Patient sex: M
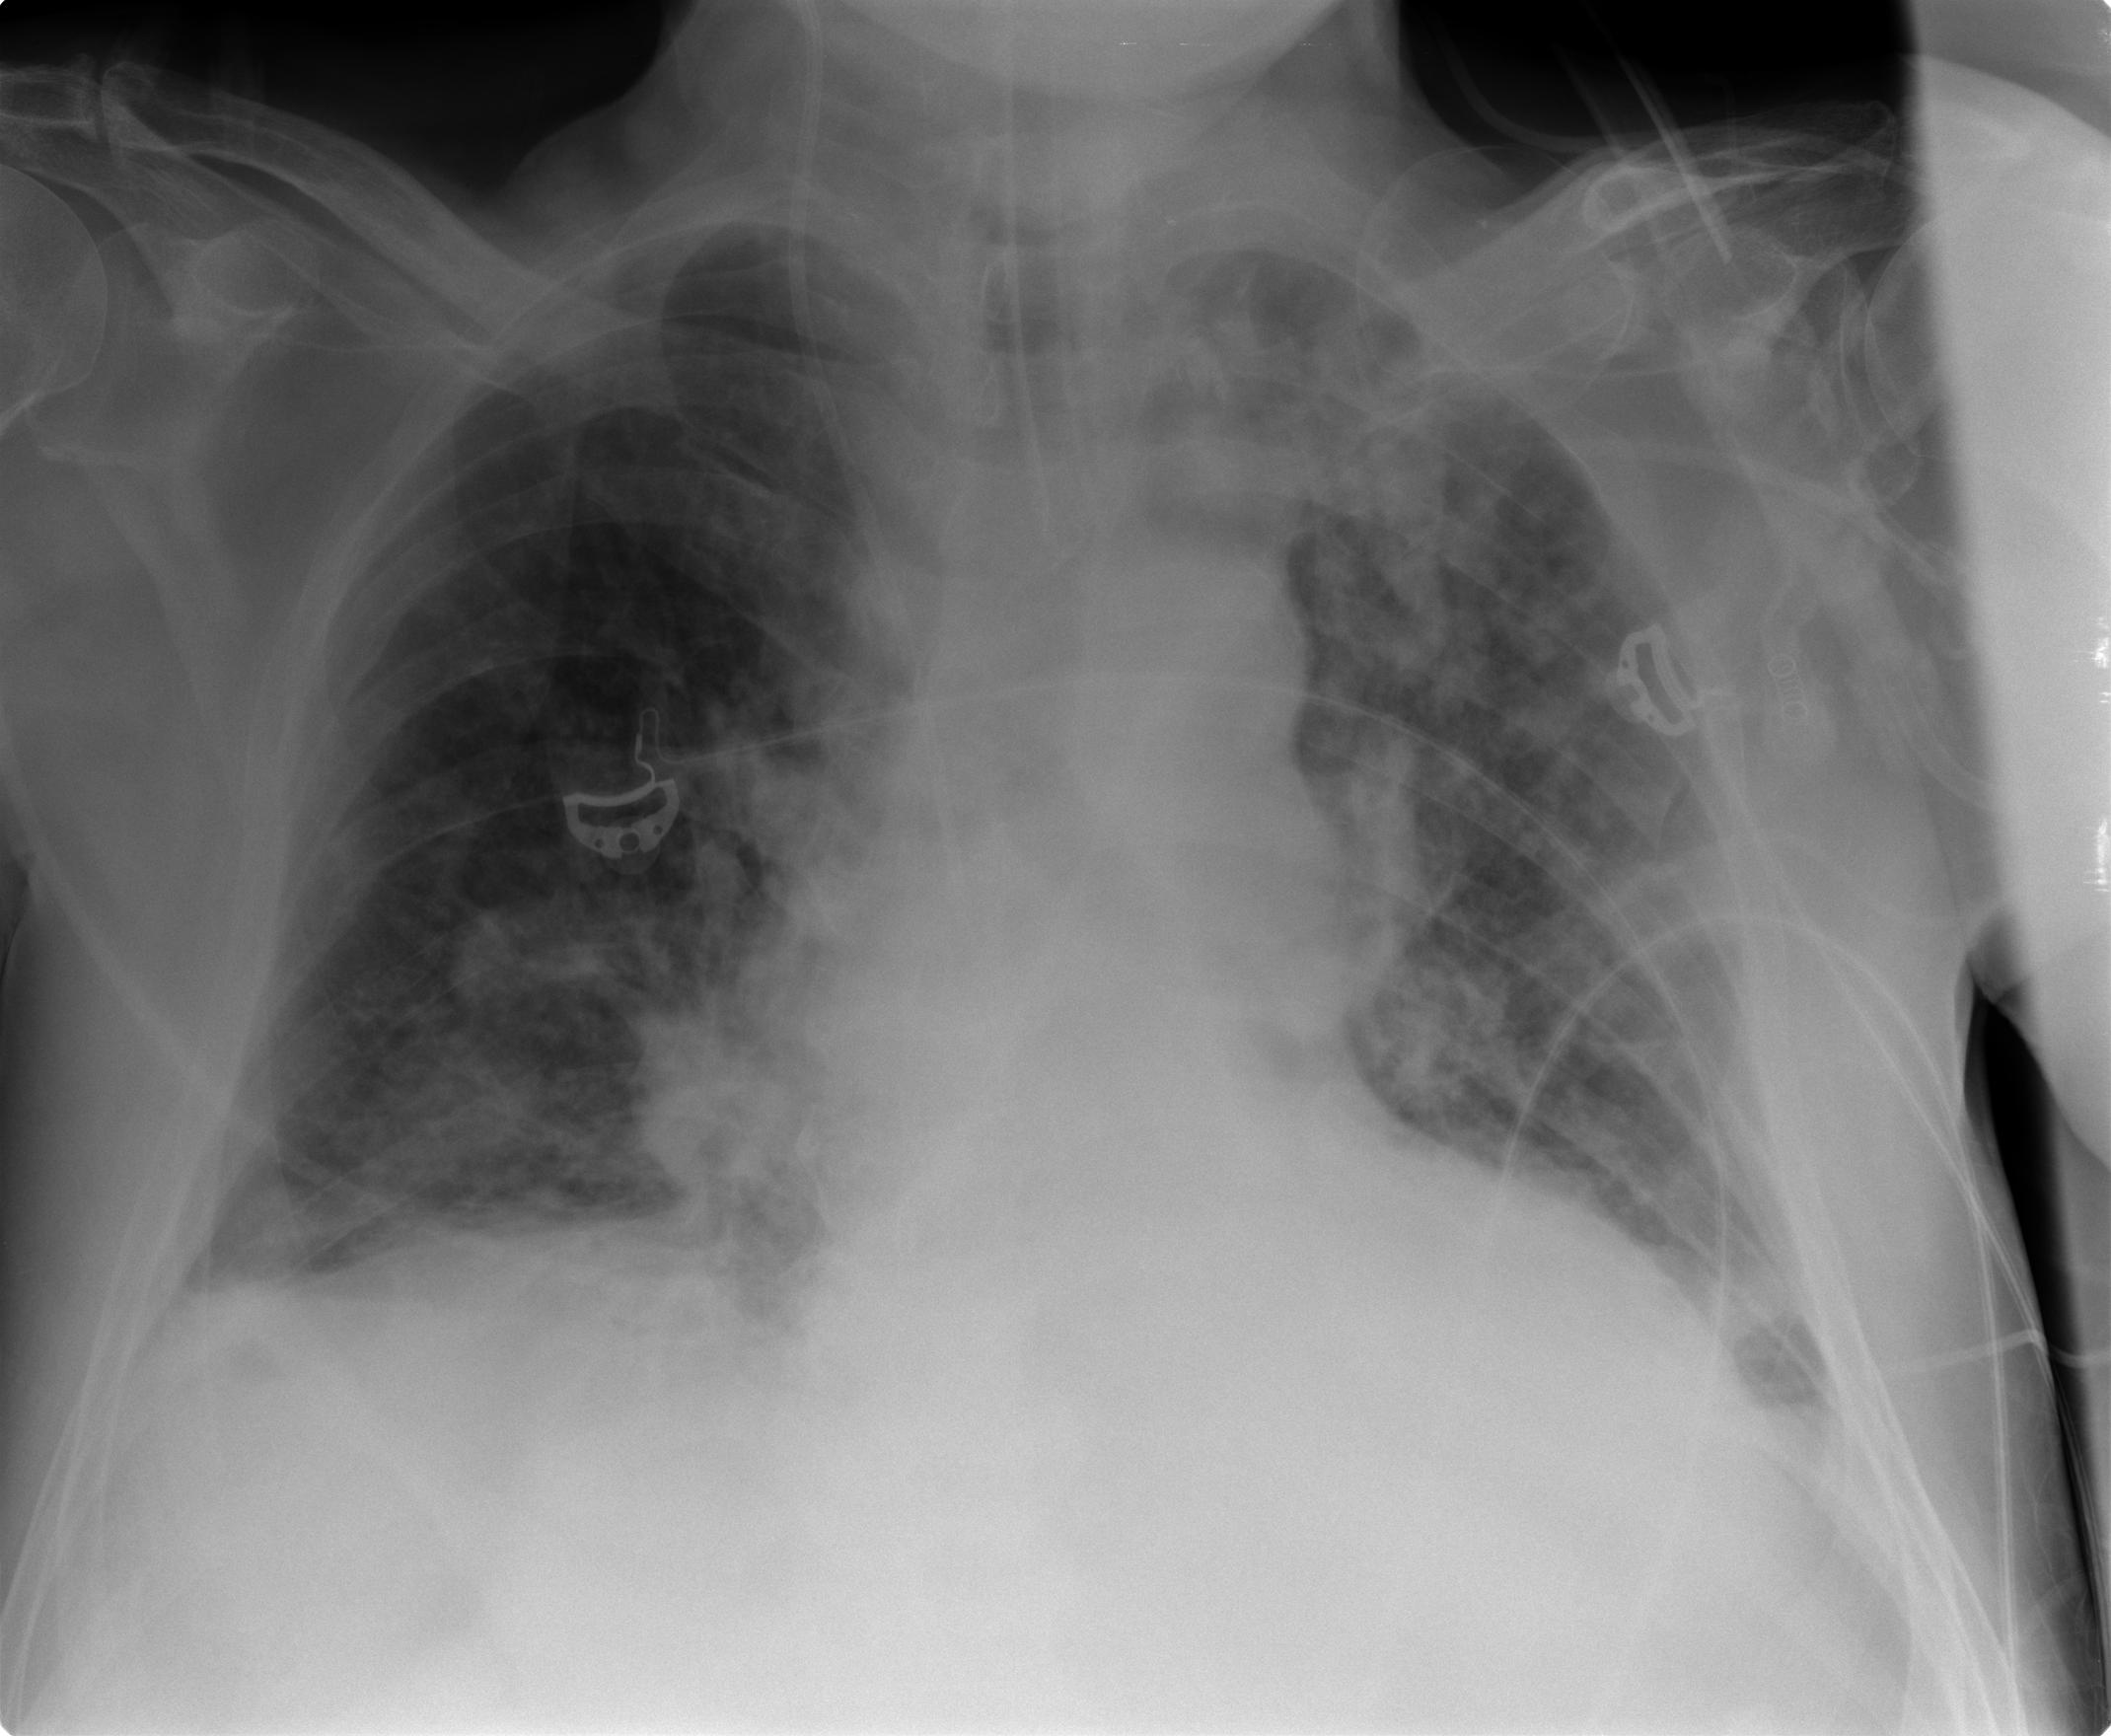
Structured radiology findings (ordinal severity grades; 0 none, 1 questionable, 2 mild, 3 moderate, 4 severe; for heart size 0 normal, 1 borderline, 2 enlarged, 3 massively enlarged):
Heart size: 2
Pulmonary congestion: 2
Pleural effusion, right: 0
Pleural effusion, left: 1
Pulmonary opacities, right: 3
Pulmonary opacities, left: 3
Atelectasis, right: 2
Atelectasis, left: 2